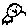
Label: bird